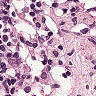
Metastatic tissue present: no